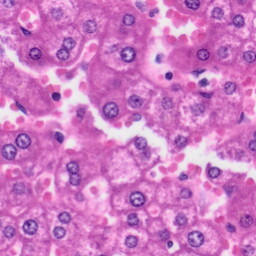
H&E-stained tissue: Liver